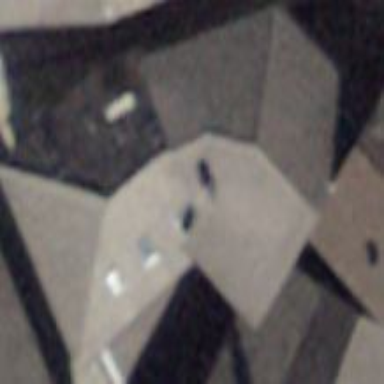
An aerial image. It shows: Building with pyramidal-shaped roof.